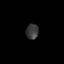
Tissue: skin
Cell type: Epithelial cells
Senescence score: 0.2449
Nuclear area (px): 190
Mean DAPI intensity: 57.084